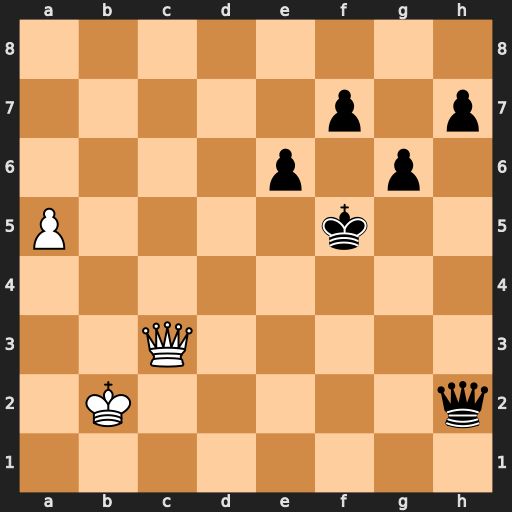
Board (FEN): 8/5p1p/4p1p1/P4k2/8/2Q5/1K5q/8
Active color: w
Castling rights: -
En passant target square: -
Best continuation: Qc2+ Qxc2+ Kxc2